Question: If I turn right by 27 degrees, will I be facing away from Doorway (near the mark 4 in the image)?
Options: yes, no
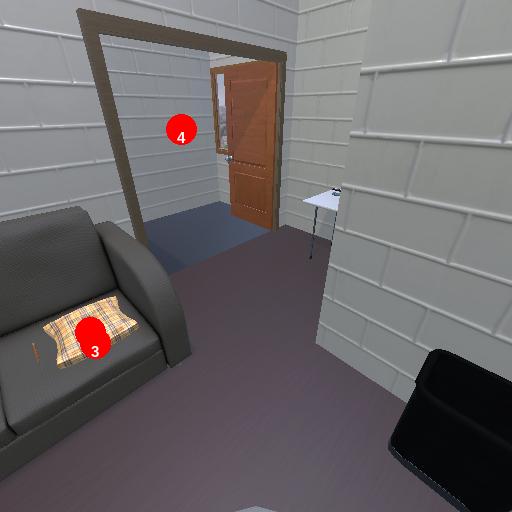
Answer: yes